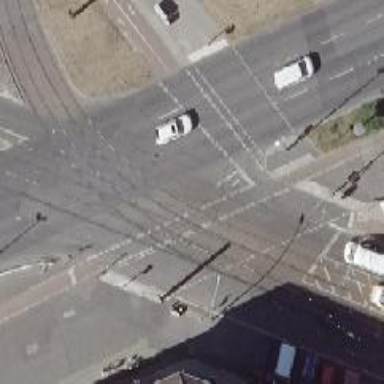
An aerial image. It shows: Tram crossing with traffic signals.